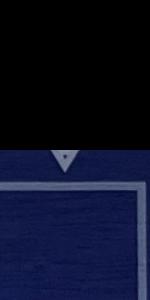
Label: Empty